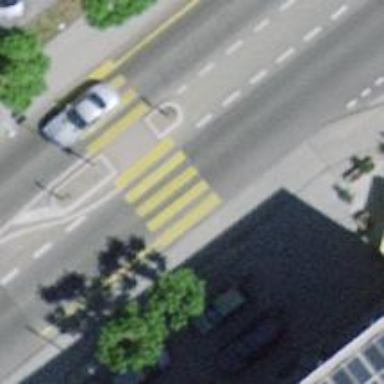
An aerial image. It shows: Zebra crossing with central island. It is uncontrolled and marked crossing.